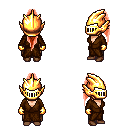
a pixel art fantasy rpg character, female body template, human, light skin, brown robe, robe skirt, red extra-long topknot hairstyle, gold helm, gold gloves, brown shoes, four views (front, back, left, right), 2x2 character sprite sheet, small pixel art, hard edges, no anti-aliasing